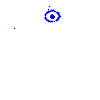
Particle: pion